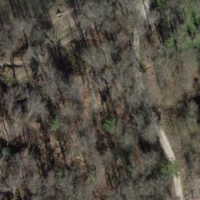
EUNIS habitat code: 41
Species observed at this site:
Fagus sylvatica